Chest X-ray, PA view. Patient: 30 years old, sex F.
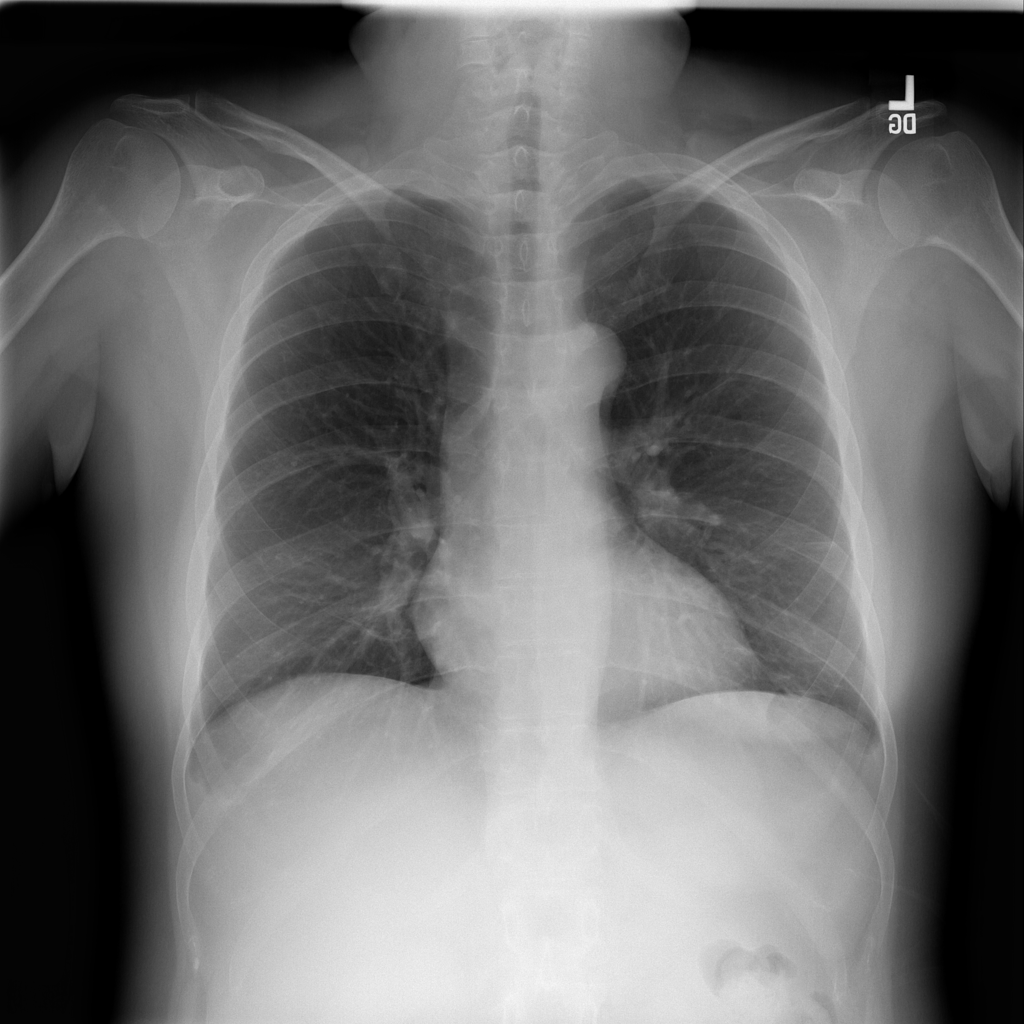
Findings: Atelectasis